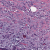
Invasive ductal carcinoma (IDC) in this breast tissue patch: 1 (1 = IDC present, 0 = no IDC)